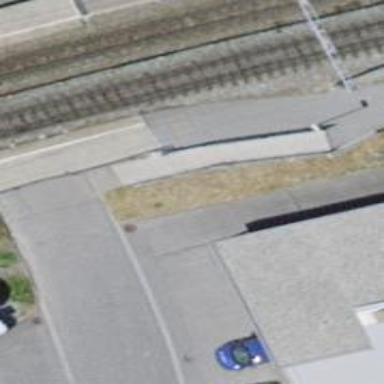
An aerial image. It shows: Concrete steps.